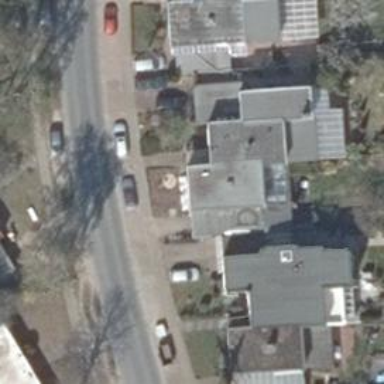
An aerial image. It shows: Detached building with flat roof. The building is painted white.